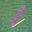
Label: 1